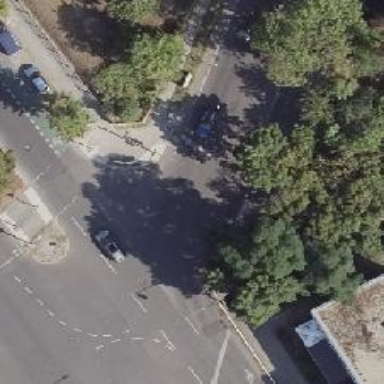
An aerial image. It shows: Road crossing with traffic signals.